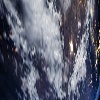
Label: cloud